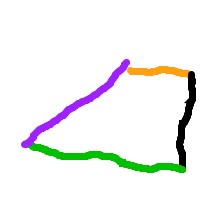
Shape: trapezoid